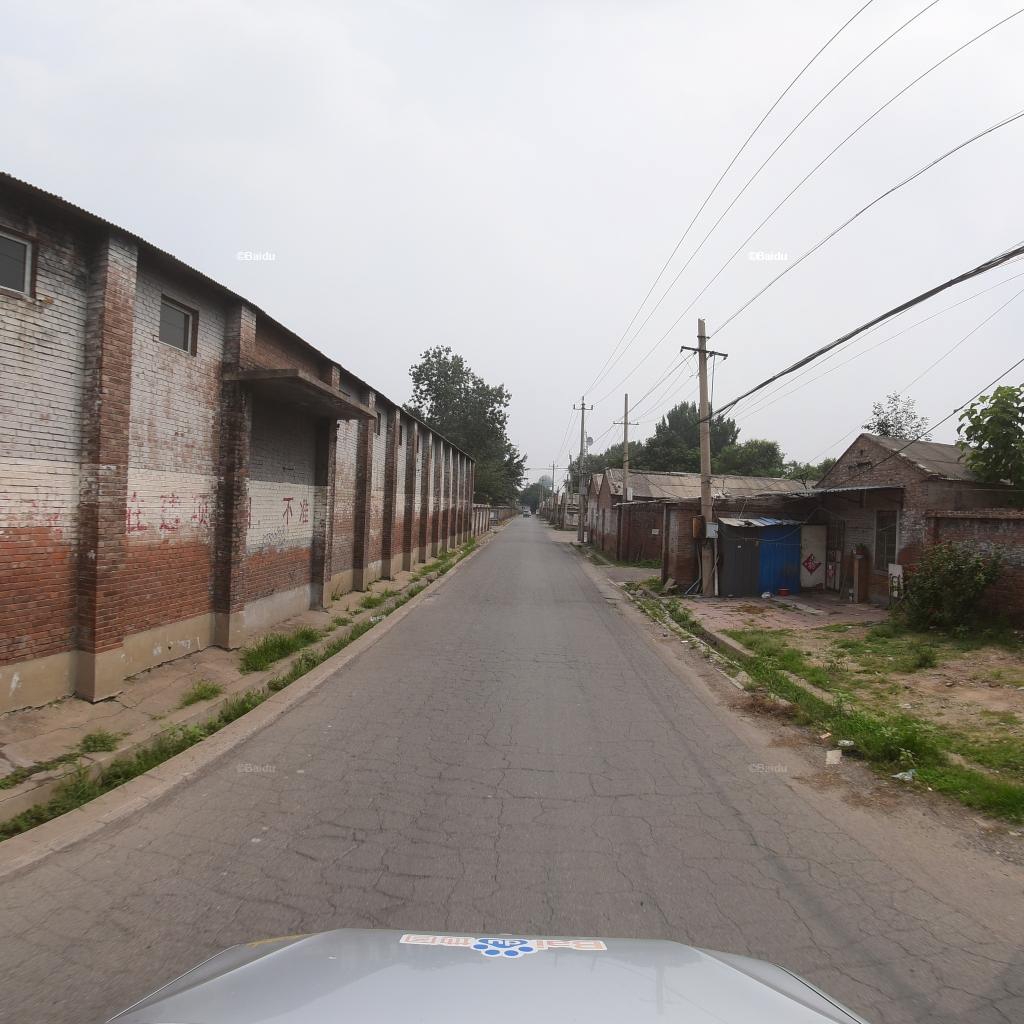
Region: Fengtai
Road damage annotations: alligator crack